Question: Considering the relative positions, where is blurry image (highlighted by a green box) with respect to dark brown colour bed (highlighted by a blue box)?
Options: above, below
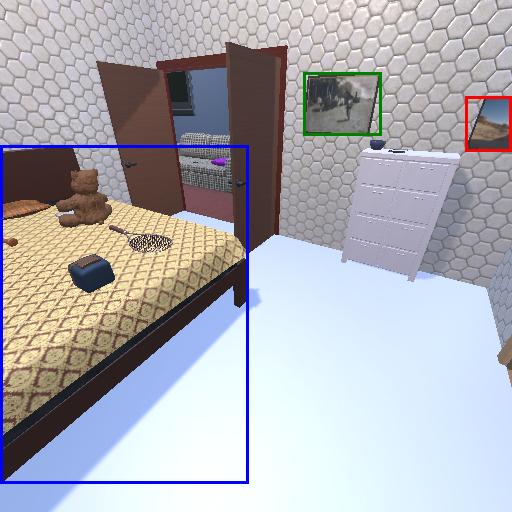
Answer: above